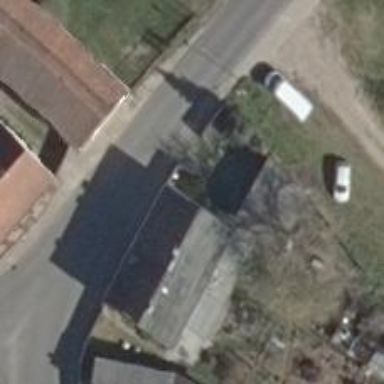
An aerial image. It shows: Detached building with gabled roof.